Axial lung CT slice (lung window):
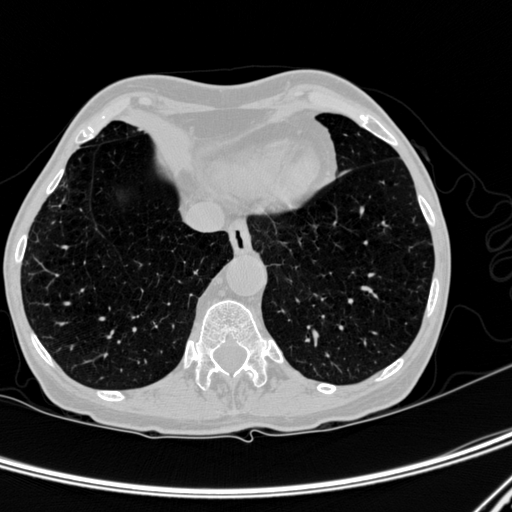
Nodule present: no